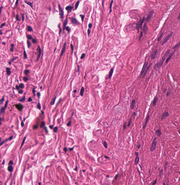
Tumor epithelial tissue: no
Tumor-associated stroma tissue: yes
Normal tissue: no